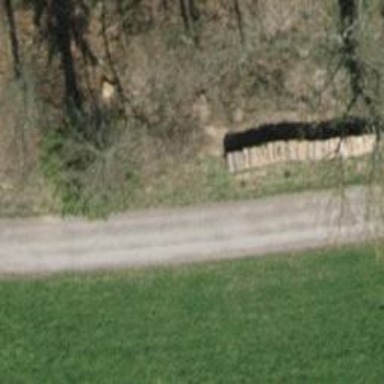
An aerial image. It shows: Unpaved track with grade2 quality type.